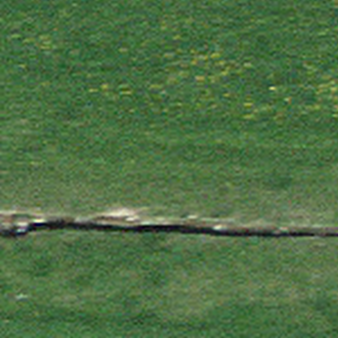
Label: other